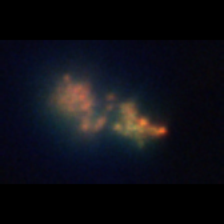
Taxon: Ciliates
Group: Other